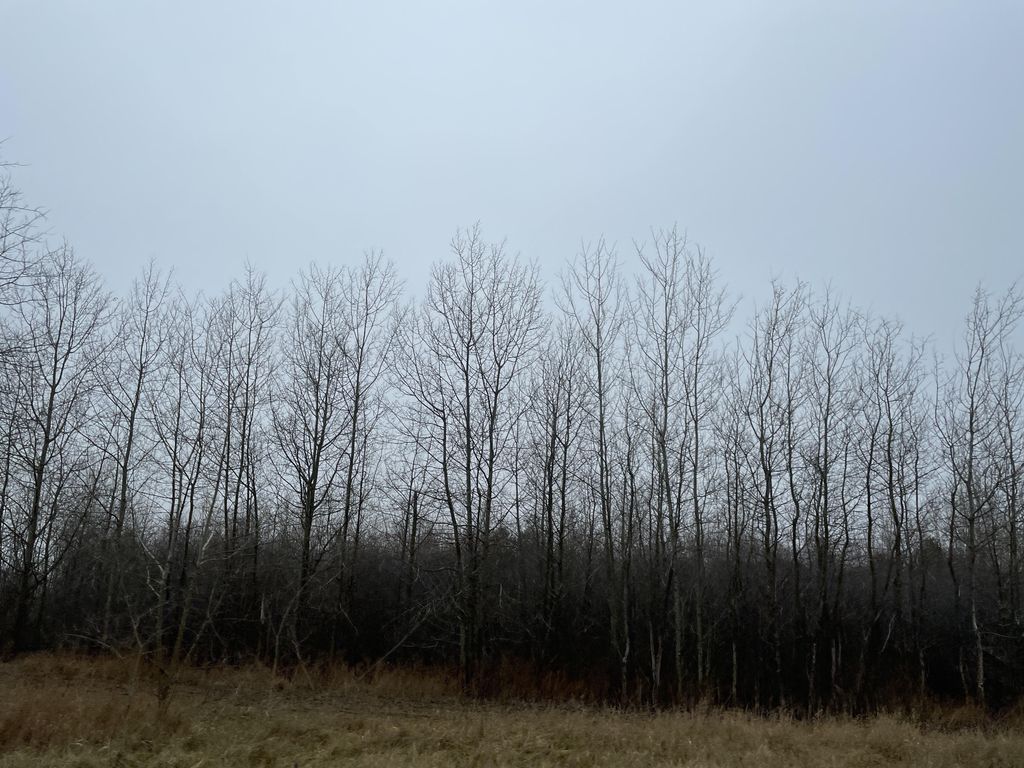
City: kitchener-waterloo